Field crop: tomato
Growth stage: 2
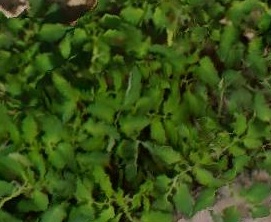
Species: tomato